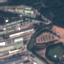
Land use / land cover class: Industrial